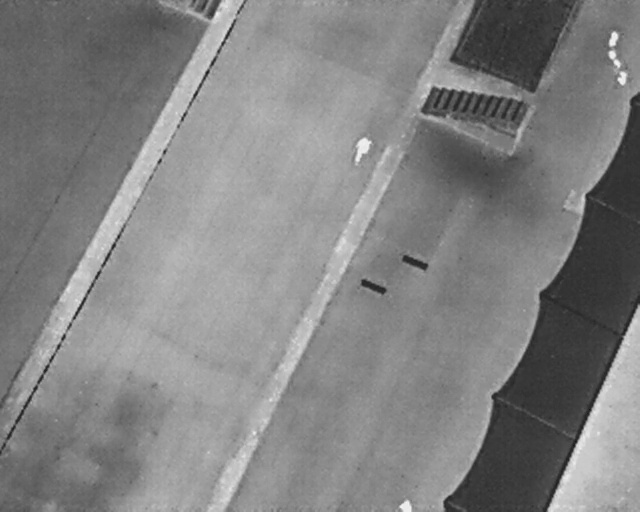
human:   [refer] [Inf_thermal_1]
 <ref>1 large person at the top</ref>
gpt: <box>[[53, 27, 59, 30, 16]]</box>